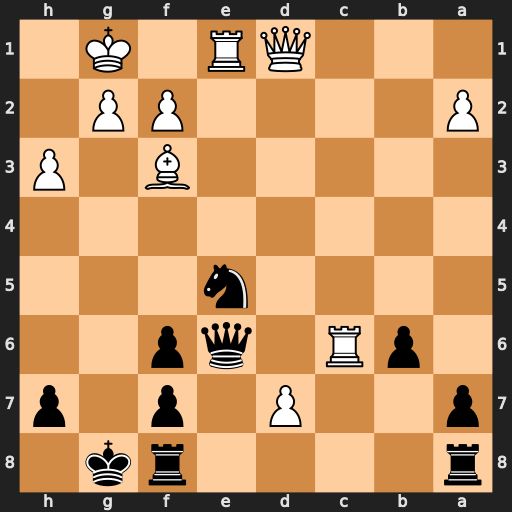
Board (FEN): r4rk1/p2P1p1p/1pR1qp2/4n3/8/5B1P/P4PP1/3QR1K1
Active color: b
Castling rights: -
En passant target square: -
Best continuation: Nxf3+ Qxf3 Qxe1+